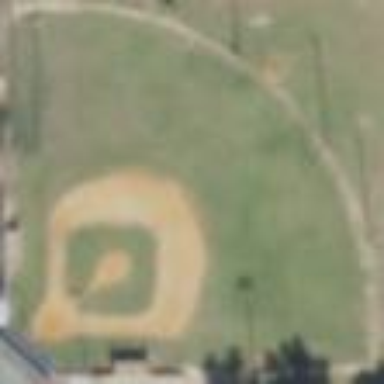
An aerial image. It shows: Baseball pitch for leisure land.